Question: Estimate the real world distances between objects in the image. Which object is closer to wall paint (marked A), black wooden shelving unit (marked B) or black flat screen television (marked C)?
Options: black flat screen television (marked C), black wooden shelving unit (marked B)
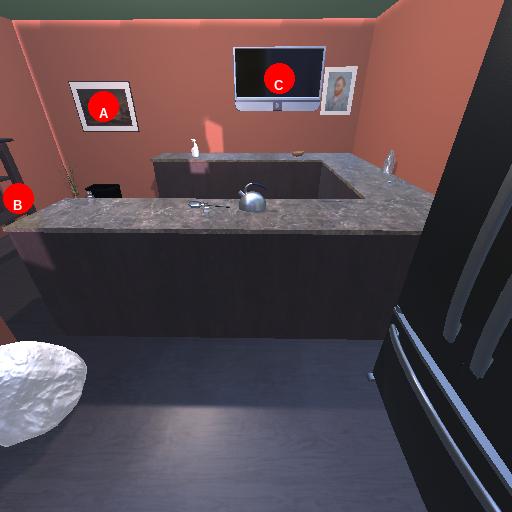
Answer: black flat screen television (marked C)